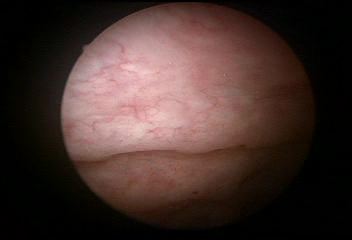
Modality: WLC
Class: Normal mucosa
Bladder cancer association: No